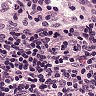
Metastatic tissue present: no